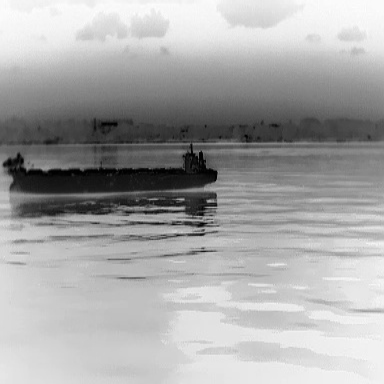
There is a liner in the infrared image.